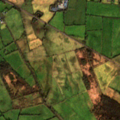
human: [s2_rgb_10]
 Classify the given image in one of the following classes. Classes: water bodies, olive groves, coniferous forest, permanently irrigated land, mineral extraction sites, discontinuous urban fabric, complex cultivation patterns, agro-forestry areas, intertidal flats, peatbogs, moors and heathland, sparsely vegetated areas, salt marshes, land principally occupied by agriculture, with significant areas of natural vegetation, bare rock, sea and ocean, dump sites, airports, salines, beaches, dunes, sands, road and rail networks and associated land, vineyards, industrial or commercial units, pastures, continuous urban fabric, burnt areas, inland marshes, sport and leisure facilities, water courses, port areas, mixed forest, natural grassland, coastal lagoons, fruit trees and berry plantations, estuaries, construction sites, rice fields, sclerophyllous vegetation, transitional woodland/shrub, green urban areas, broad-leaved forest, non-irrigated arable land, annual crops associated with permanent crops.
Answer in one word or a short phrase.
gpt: pastures